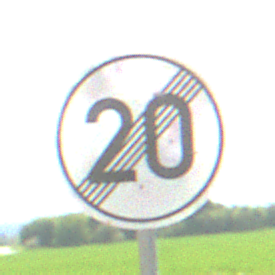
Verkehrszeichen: EndeGeschwindigkeit20
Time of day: Midday
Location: Outdoor (RoadRail)
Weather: PartlyCloudy
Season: NotSpecified
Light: Natural